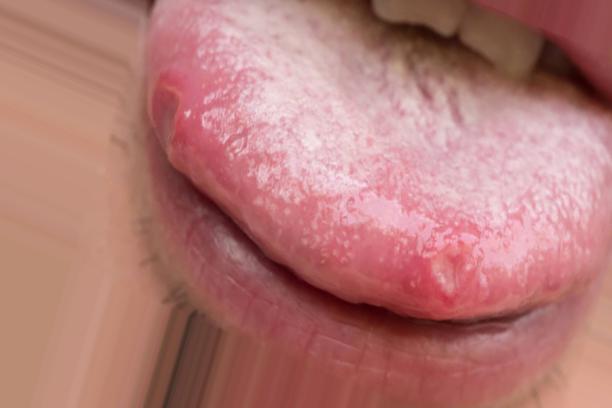
Condition: Mouth Ulcer